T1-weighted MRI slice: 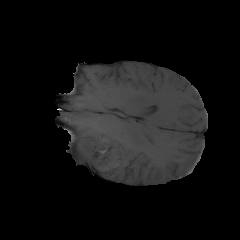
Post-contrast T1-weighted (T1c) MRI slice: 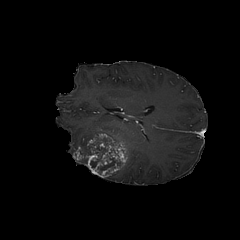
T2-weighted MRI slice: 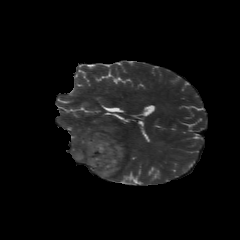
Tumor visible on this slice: yes